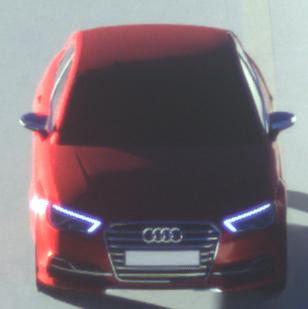
Make: Audi
Model: S3
Detailed model: 8V
Model produced from: 2013
Model produced until: 2020
Doors: 4
Color: red
Road condition: dry road
Daytime: sunrise or sunset
Contrast: low contrast